Field crop: maize
Growth stage: 2
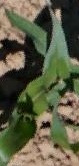
Species: maize